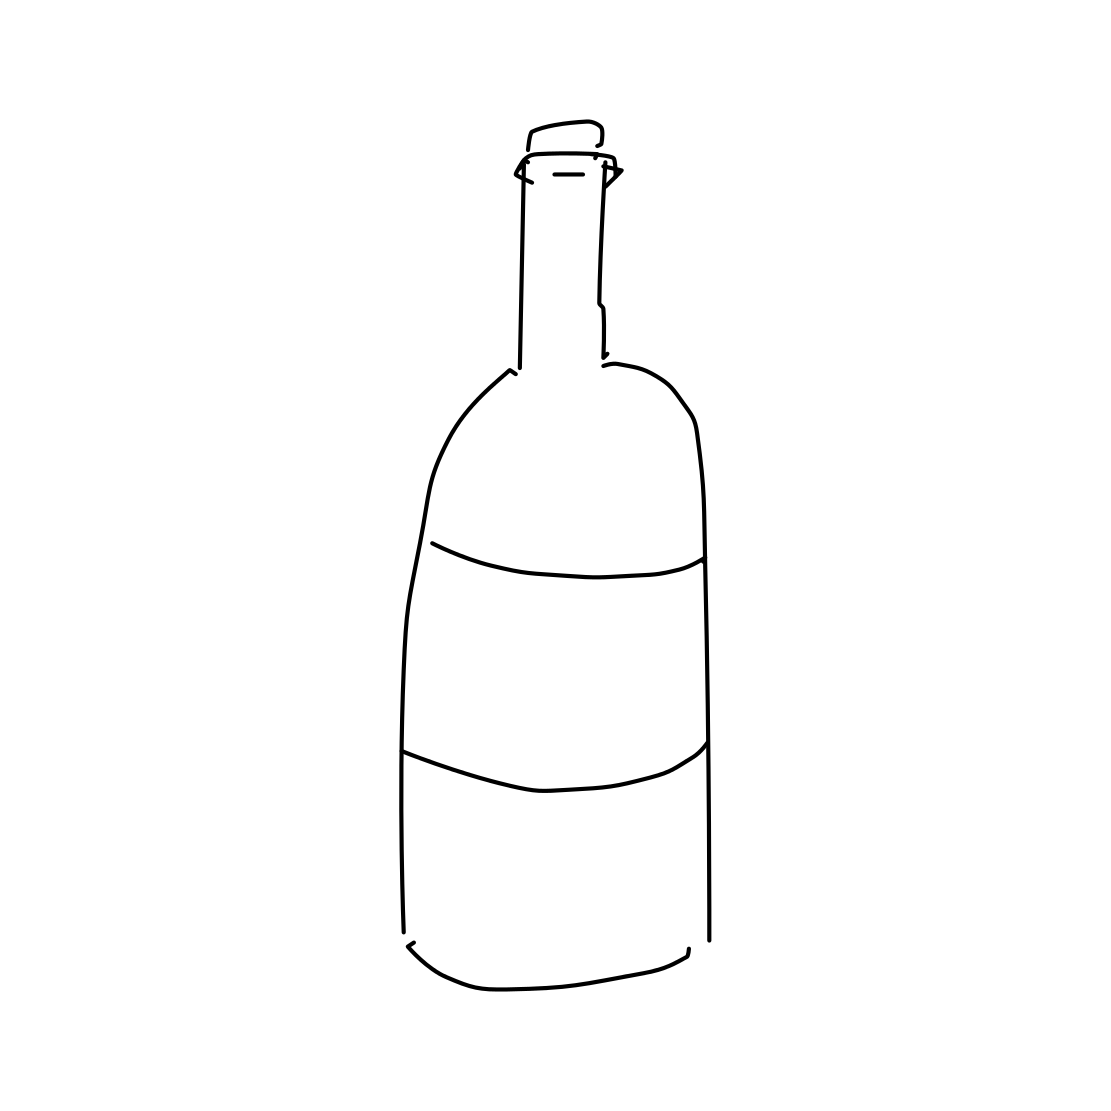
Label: wine-bottle